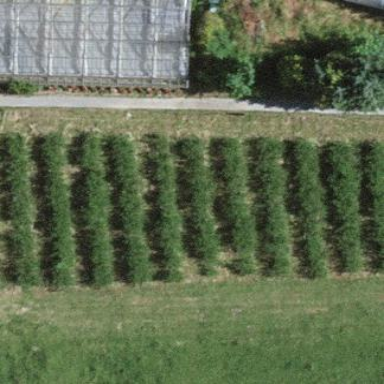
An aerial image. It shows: Orchard.